Question: I need the query for the following ER diagram(It is incomplete, I guess your seniority will help you understand the association well)
Query I need is - list of all employee work phone numbers(type 'W') who work in 'tech' department.
Also, Please let me know if the PK and FK are correctly normalized.
---
Note: For a primary key, i've mentioned right next to the column name and for a foreign key i used .
---
What I've tried so far
'''
select e.emp_id, e.lname from
Employee e join contactInfo c on e.emp_id = c.emp_id
join phones p on c.contid = p.cont_id
join phonetype pt on pt.phoneType_id = p.phoneType_id
join Department d on d.dept_id = e.dept_id
where dept_id = 'tech' and pt.phoneType_id = 'W'
'''
Thank you.

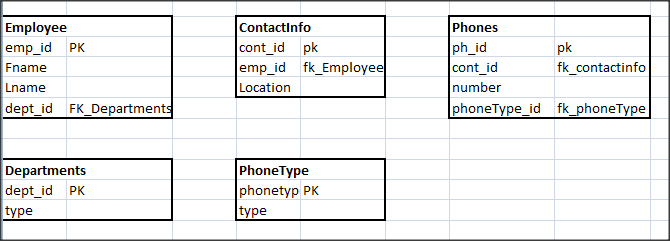
Answer: I think the problem was in the last line of your querywhere you used "dept_id" and "phoneType_id". Those are probably integer values, not text. Here's my proposed fix:
'''
select e.emp_id, e.lname from
Employee e join contactInfo c on e.emp_id = c.emp_id
join phones p on c.contid = p.cont_id
join phonetype pt on pt.phoneType_id = p.phoneType_id
join Department d on d.dept_id = e.dept_id
where d.type = 'tech' and pt.type = 'W'
'''